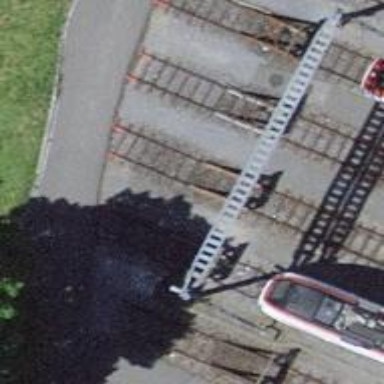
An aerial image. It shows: Railway buffer stop.